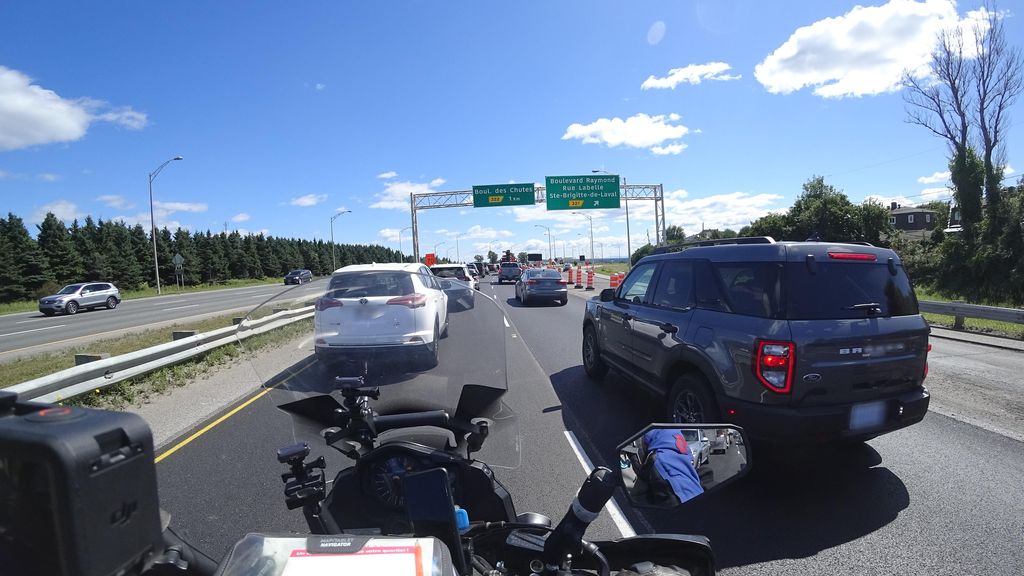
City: quebec_city